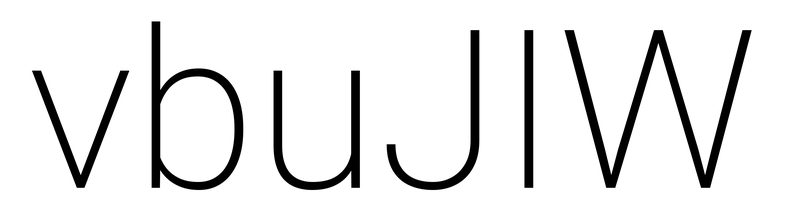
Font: Roboto_ExtraLight